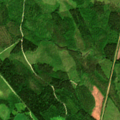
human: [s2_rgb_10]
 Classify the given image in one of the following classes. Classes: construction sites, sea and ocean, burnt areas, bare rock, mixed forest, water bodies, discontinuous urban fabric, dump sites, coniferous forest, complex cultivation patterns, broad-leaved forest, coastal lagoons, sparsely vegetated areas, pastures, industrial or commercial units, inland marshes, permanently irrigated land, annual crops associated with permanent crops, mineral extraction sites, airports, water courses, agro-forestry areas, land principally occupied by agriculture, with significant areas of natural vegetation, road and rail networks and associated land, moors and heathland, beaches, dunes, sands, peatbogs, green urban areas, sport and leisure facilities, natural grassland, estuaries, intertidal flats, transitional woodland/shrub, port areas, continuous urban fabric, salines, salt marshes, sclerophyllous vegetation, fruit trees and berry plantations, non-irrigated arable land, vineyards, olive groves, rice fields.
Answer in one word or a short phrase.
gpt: broad-leaved forest, coniferous forest, mixed forest, transitional woodland/shrub